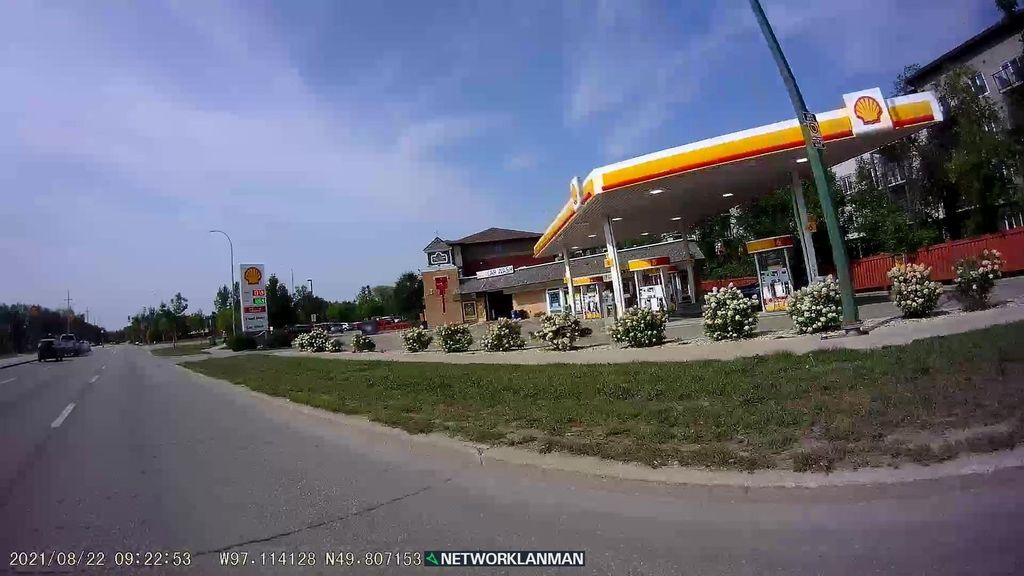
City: winnipeg